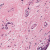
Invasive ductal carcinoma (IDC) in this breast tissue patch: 0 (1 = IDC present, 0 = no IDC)